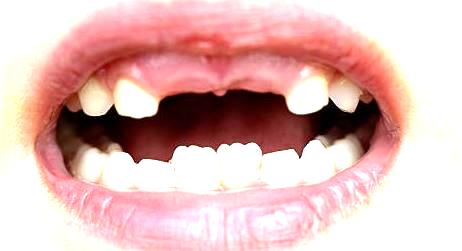
Condition: hypodontia